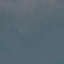
Land use / land cover class: SeaLake